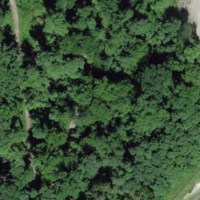
EUNIS habitat code: 44
Species observed at this site:
Scilla bifolia
Campanula trachelium